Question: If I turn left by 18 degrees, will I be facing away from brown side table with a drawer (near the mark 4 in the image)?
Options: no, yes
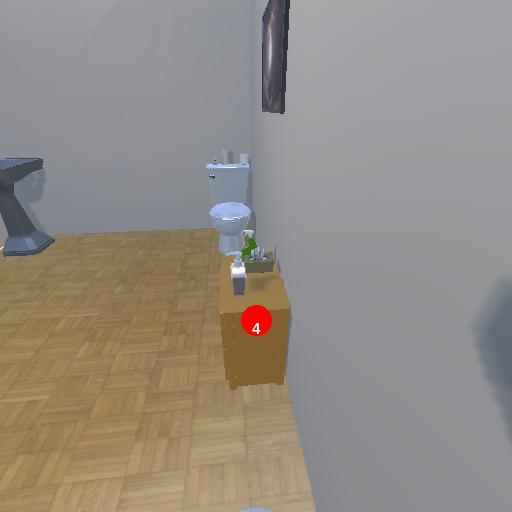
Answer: no